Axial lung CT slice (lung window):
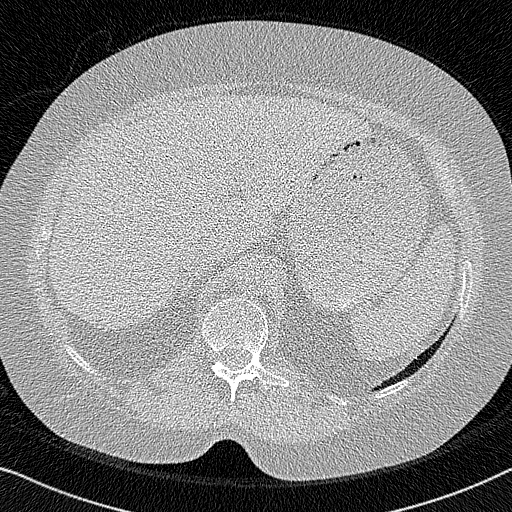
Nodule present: no